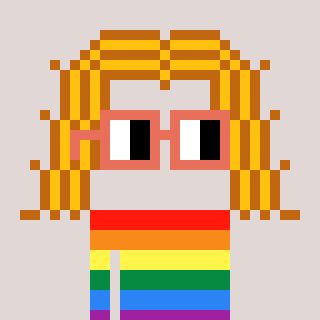
a pixel art character with square orange glasses, a hair-shaped head and a gunk-colored body on a warm background